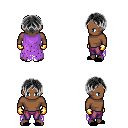
a pixel art fantasy rpg character, male body template, human, dark skin, maroon tattered cape, magenta pants, gray parted hairstyle, gold gloves, black slippers, four views (front, back, left, right), 2x2 character sprite sheet, small pixel art, hard edges, no anti-aliasing